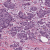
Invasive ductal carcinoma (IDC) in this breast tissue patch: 1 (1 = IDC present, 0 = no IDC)